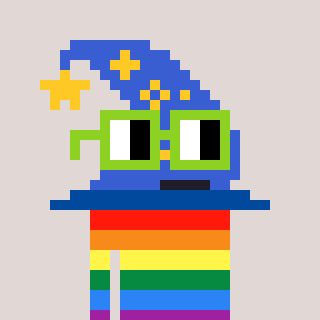
a pixel art character with square light green glasses, a wizard hat-shaped head and a peachy-colored body on a warm background